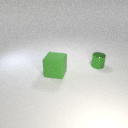
small green metal cylinder behind large green rubber cube